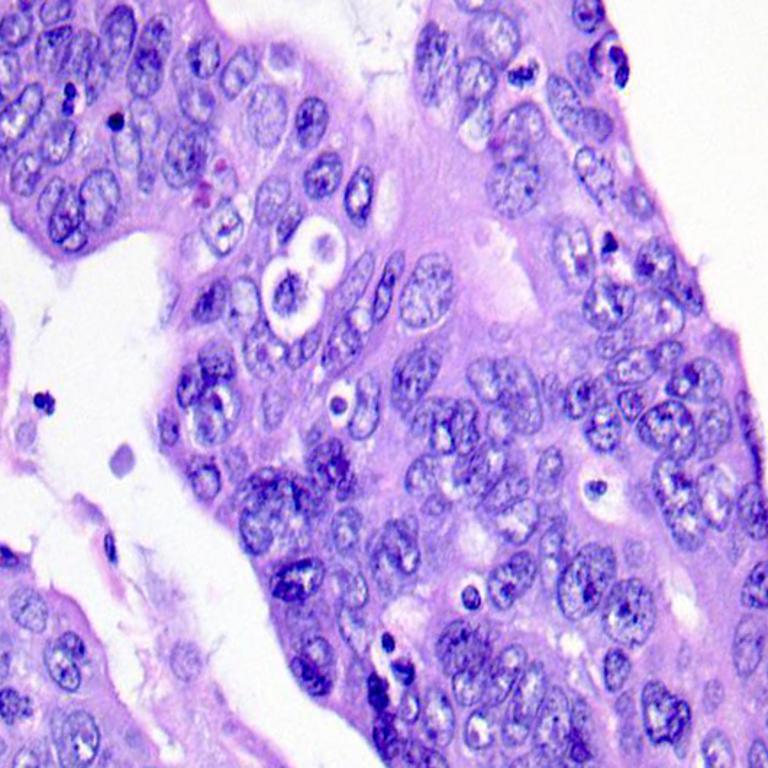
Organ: colon
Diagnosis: adenocarcinomas